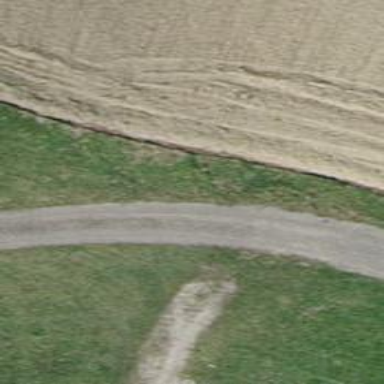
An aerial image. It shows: Track with pebblestone surface. The track type is grade2.